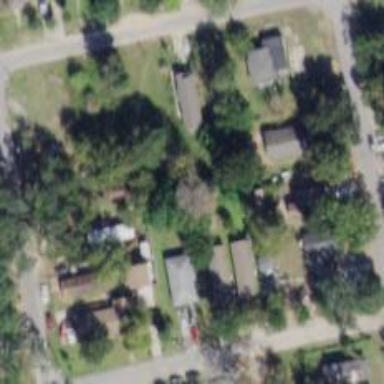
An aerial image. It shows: Residential area composed of single-family homes.